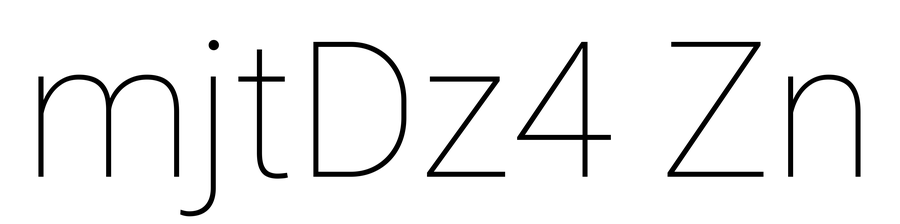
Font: Roboto_Thin